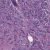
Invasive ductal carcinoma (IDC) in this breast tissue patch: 1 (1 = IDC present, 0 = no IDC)